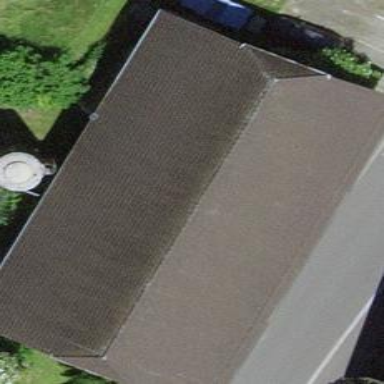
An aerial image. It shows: Rural barn.